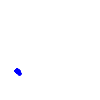
Particle: electron